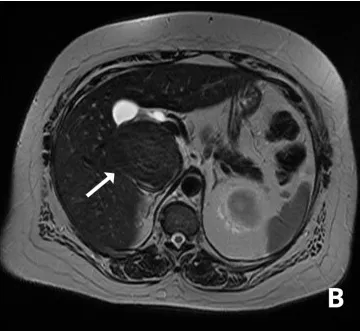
T2 axial image showing the lesion with regular outlines, and ,well-defined limits, with low homogenous signal, and ,compressing the vena cava.
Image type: radiology (mri)